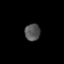
Tissue: prostate
Cell type: Epithelial cells
Senescence score: 0.3314
Nuclear area (px): 258
Mean DAPI intensity: 83.349